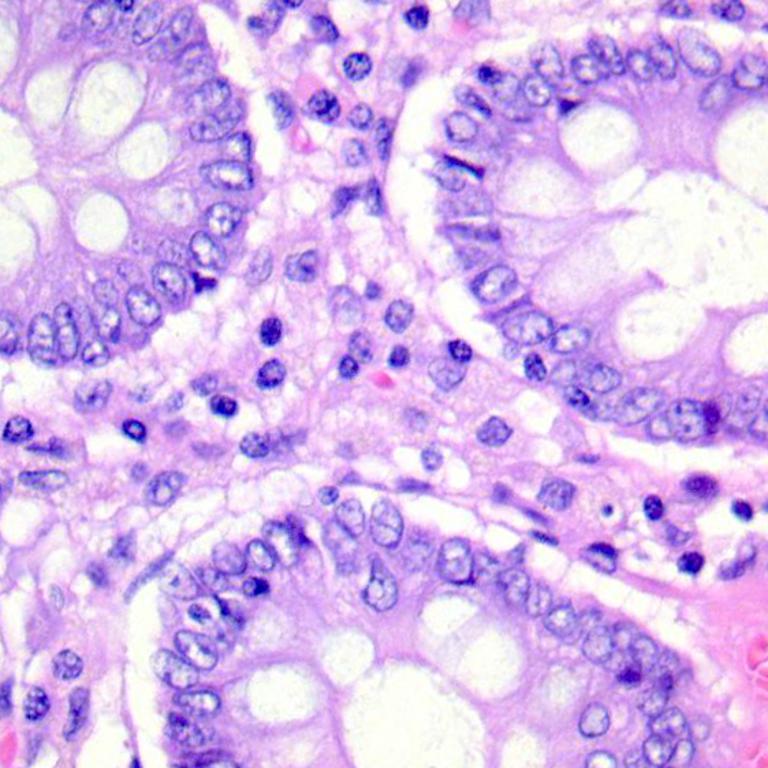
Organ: colon
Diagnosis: benign